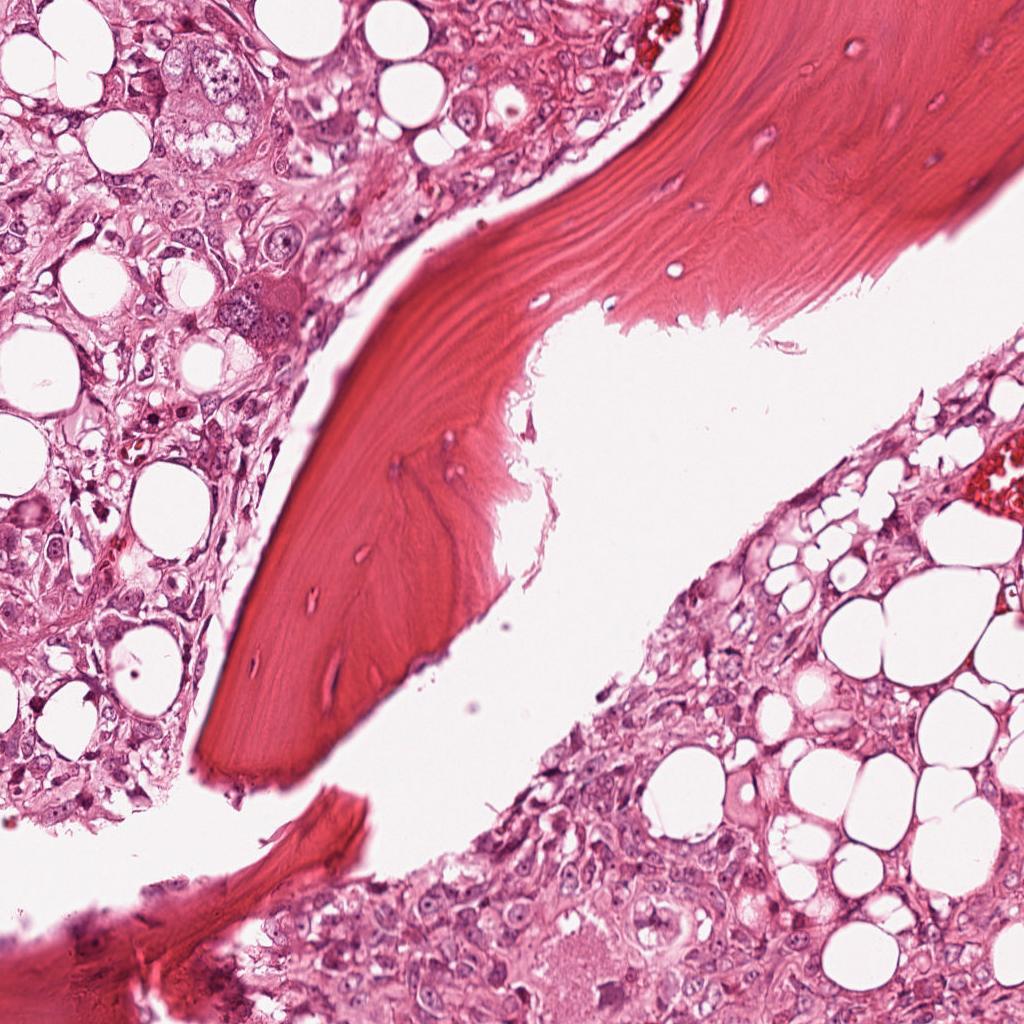
Label: Viable